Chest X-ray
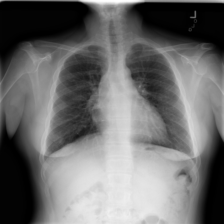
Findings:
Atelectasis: negative
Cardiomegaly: negative
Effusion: negative
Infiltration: negative
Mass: negative
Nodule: negative
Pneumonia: negative
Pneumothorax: negative
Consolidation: negative
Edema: negative
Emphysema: negative
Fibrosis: negative
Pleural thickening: negative
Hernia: negative